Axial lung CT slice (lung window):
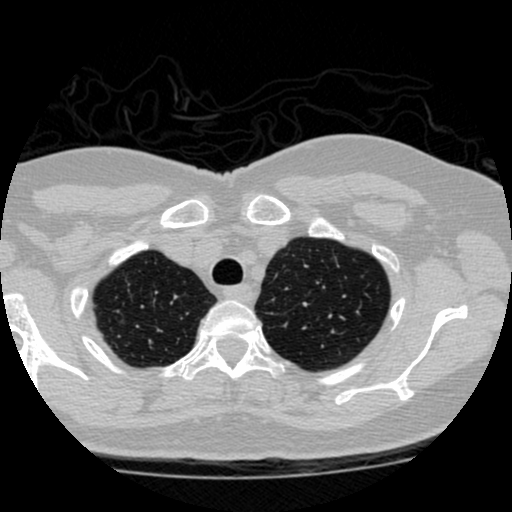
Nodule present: no